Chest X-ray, PA view. Patient: 33 years old, sex M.
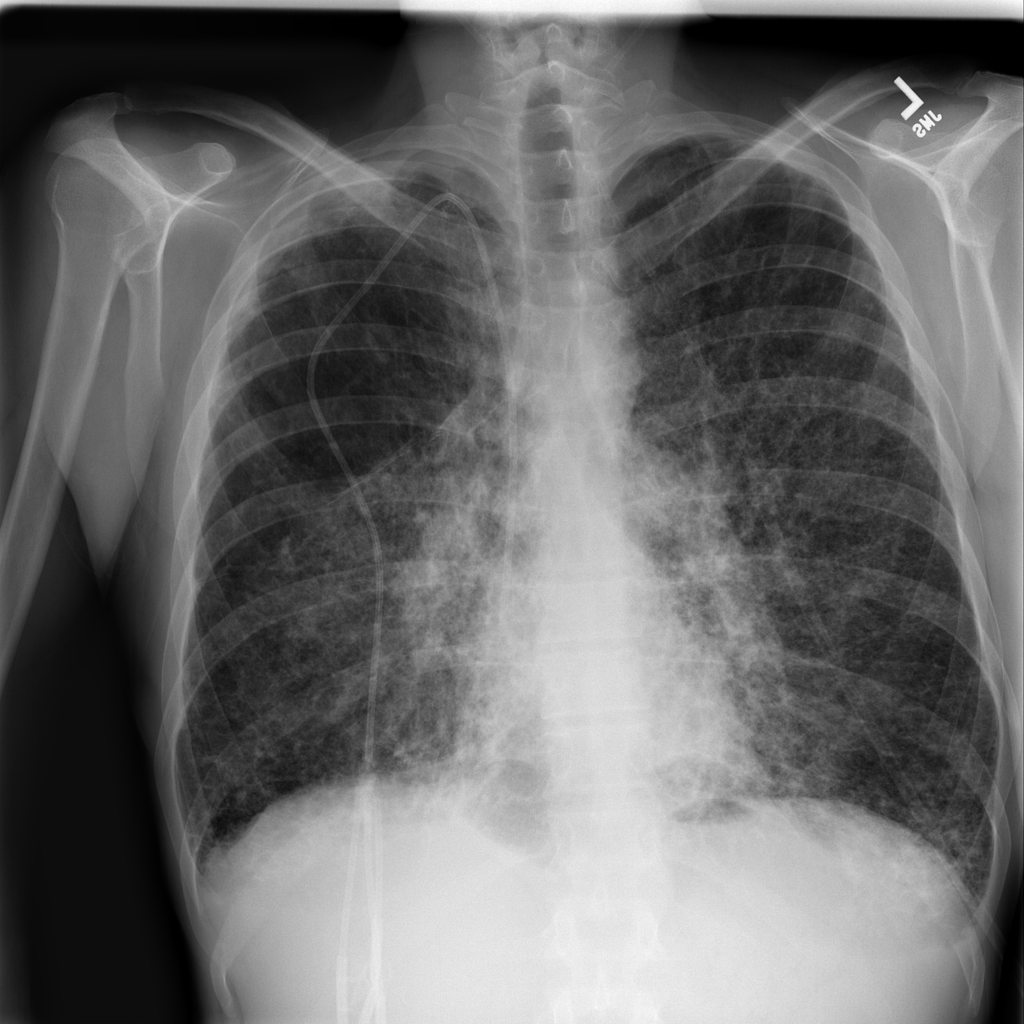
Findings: Infiltration